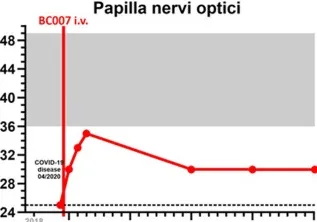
Measurement of ocular parameters (capillary microcirculation,. And peripapillary region Vessel density of the macula was reduced after COVID-19 infection compared to the preexisting data of 2018. After treatment with BC 007, the VD increased in all the three layers of the macula and peripapillary region, being stable over at least during the observation period of 4 weeks (gray: range of VD in normal eyes, dotted line: reference level of VD after COVID-19 infection). Data of the left eye are shown as the quality of the OCT-A scans of the right eye were not exploitable due to a hindered fixation of the patient by the presence of cataract.
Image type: pathology (immunostaining)